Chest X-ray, AP view. Patient: 65 years old, sex M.
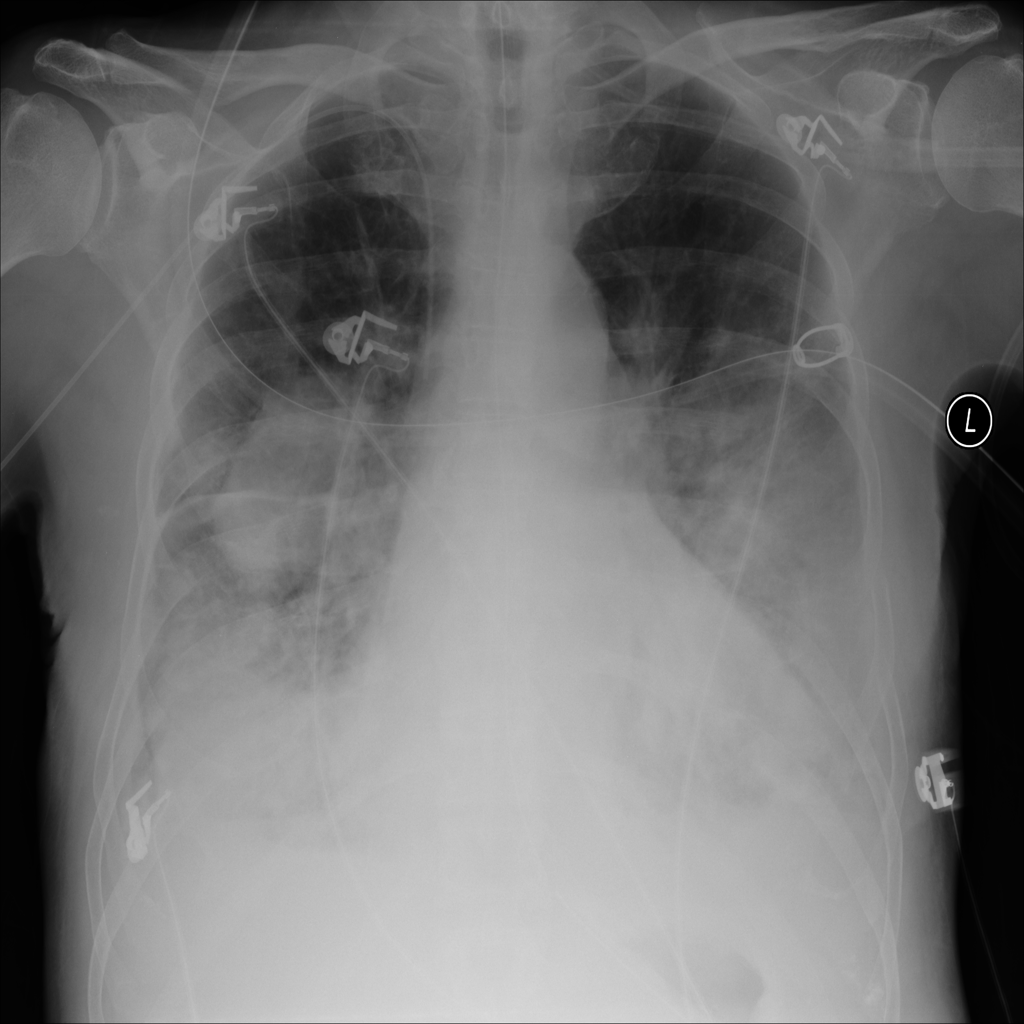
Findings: Edema, Effusion, Infiltration